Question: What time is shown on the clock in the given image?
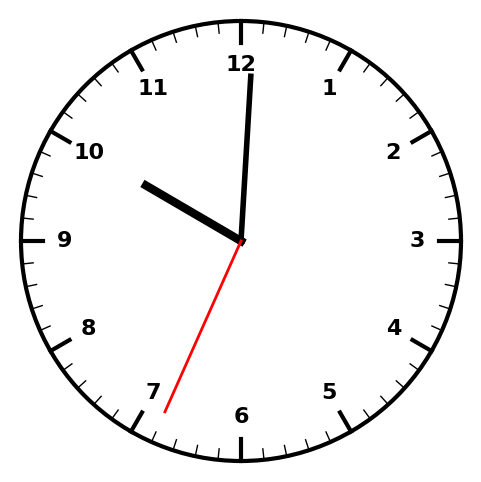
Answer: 10:00:34